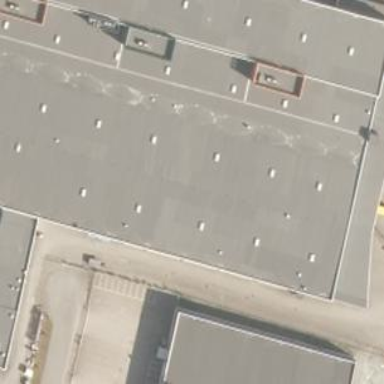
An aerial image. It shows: Industrial building being used for industrial purposes.